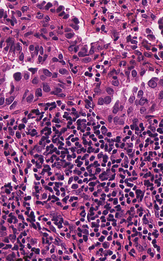
Tumor epithelial tissue: yes
Tumor-associated stroma tissue: yes
Normal tissue: no